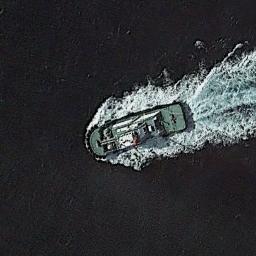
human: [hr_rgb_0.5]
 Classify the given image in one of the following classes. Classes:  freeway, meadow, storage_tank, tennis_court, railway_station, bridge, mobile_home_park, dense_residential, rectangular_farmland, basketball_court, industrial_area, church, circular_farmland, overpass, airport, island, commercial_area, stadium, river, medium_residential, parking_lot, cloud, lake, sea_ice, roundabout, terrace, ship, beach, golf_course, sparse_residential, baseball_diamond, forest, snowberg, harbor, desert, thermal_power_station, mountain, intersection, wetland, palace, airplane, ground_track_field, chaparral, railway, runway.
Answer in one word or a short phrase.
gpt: ship